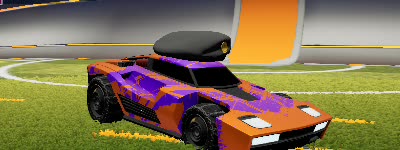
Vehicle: breakout